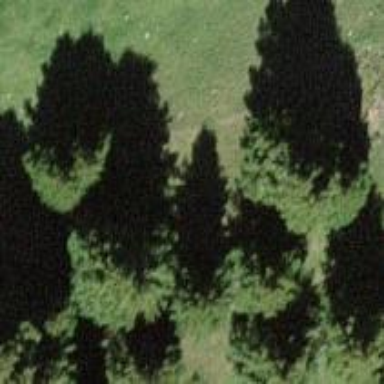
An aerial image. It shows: Needle-leaved tree in nature.